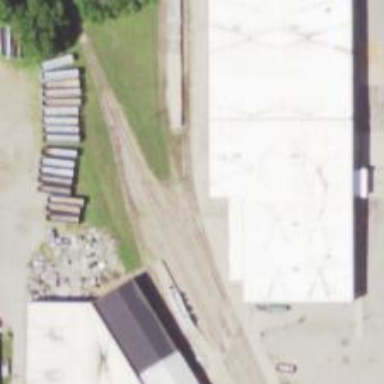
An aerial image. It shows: Railway siding for service.